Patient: sex F, age 49
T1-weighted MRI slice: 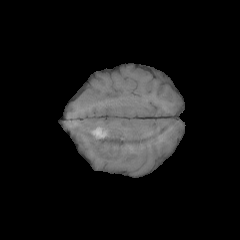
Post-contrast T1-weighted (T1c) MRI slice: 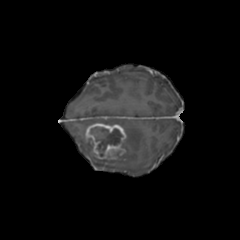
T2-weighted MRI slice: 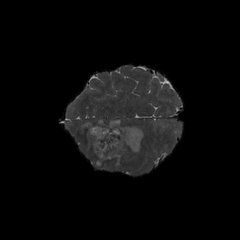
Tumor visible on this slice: yes
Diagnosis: Glioblastoma, IDH-wildtype
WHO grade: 4